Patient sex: F
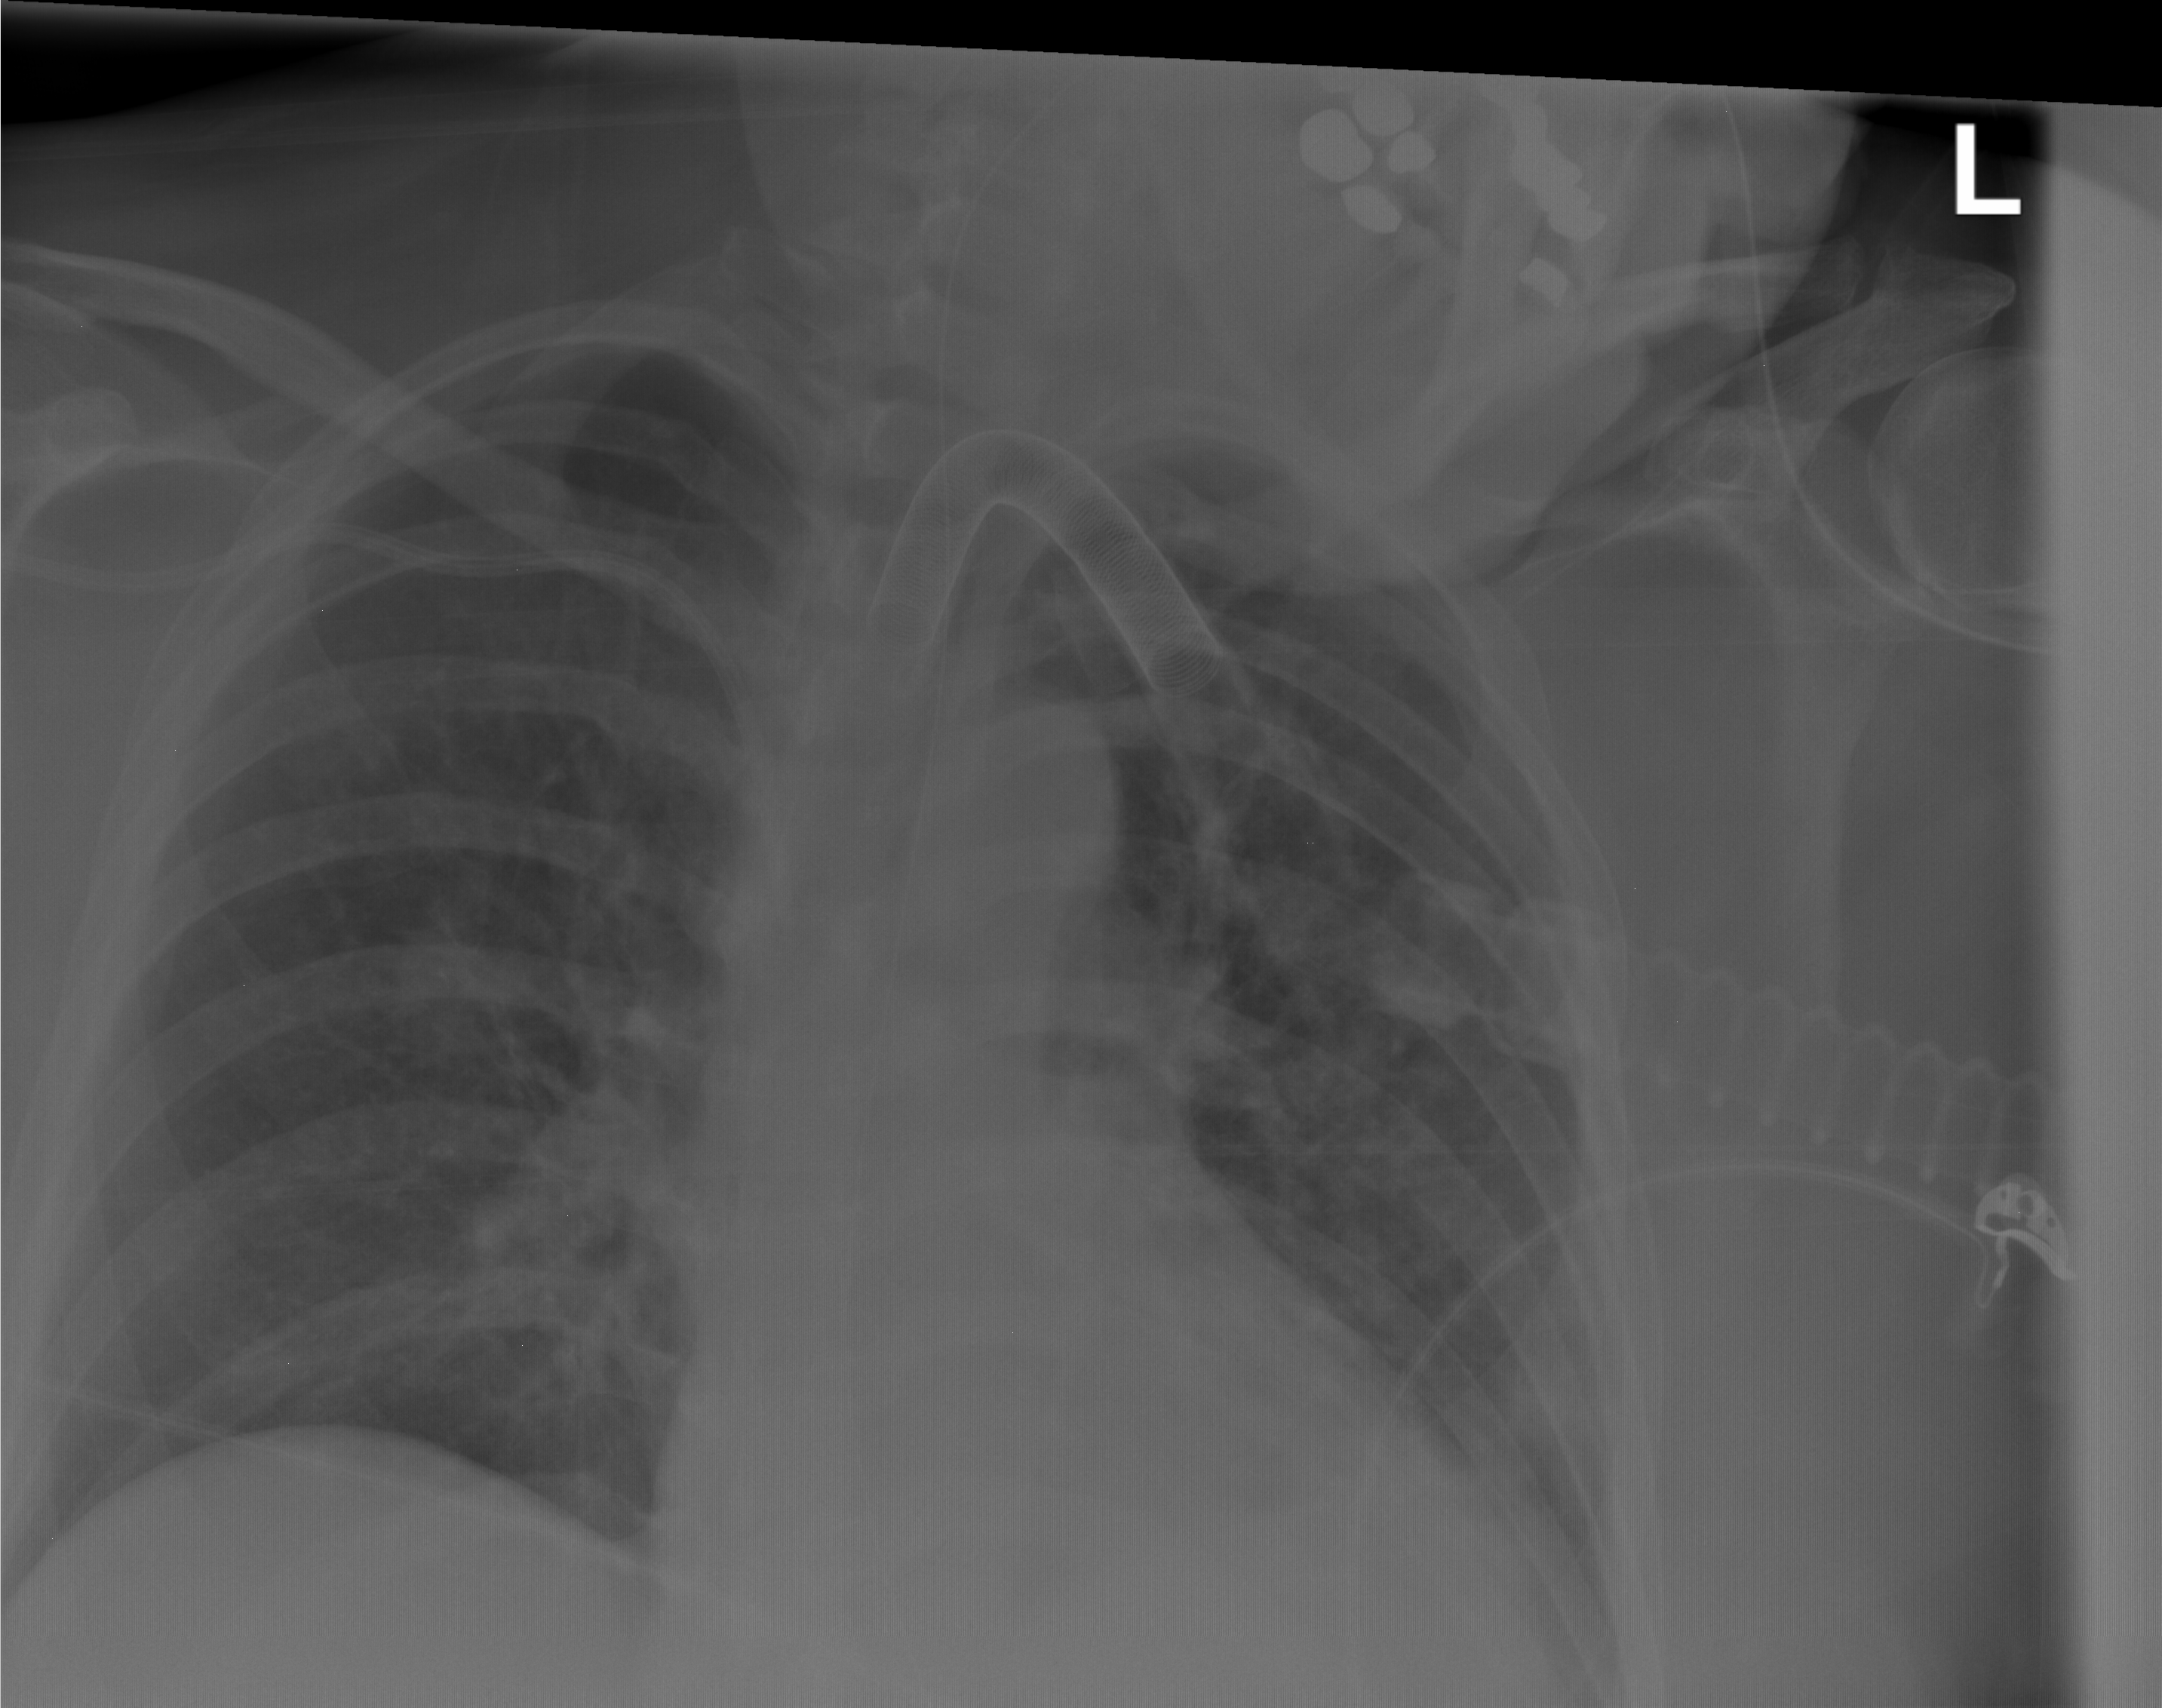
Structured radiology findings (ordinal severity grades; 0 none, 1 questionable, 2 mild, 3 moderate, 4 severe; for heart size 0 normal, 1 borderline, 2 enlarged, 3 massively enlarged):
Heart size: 0
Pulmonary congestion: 0
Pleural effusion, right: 0
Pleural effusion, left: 2
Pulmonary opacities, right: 0
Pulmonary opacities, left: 0
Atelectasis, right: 0
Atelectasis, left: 2